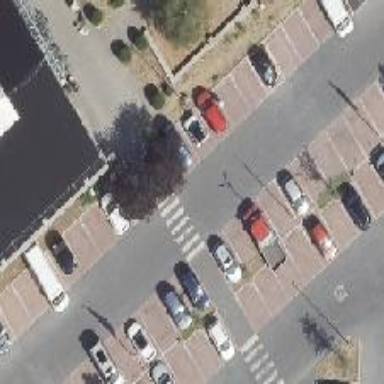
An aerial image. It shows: Marked zebra crossing on the road.